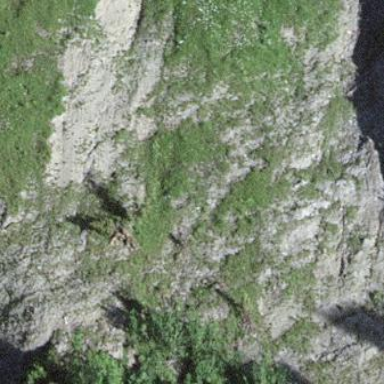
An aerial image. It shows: Natural scree.